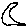
Label: moon